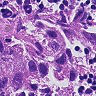
Metastatic tissue present: yes